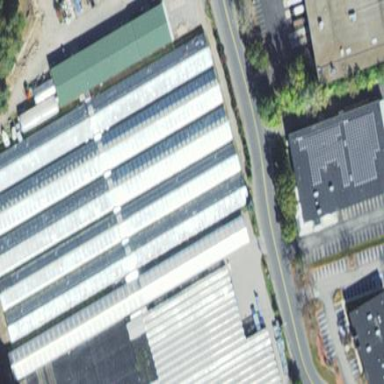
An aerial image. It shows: Greenhouse.